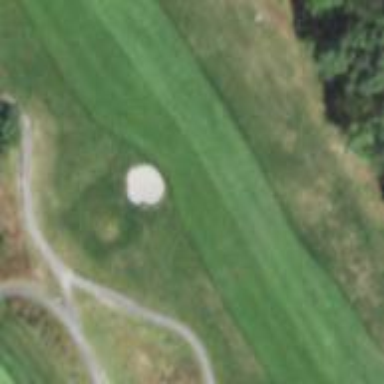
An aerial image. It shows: Grassy area designated as golf fairway.